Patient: sex F, age 75
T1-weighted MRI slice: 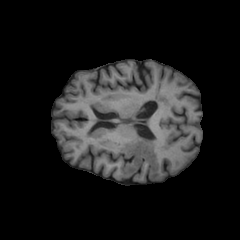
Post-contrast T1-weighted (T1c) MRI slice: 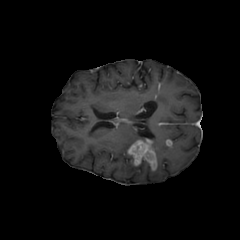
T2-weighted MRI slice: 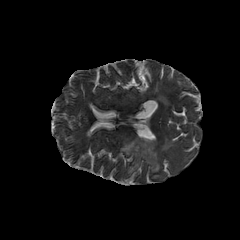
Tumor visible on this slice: yes
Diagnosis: Glioblastoma, IDH-wildtype
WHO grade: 4